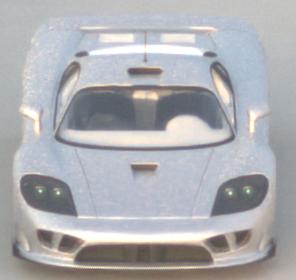
Make: Saleen
Model: S7
Detailed model: -
Model produced from: 2000
Model produced until: 2008
Doors: 2
Color: white
Road condition: dry road
Daytime: dawn
Contrast: medium contrast